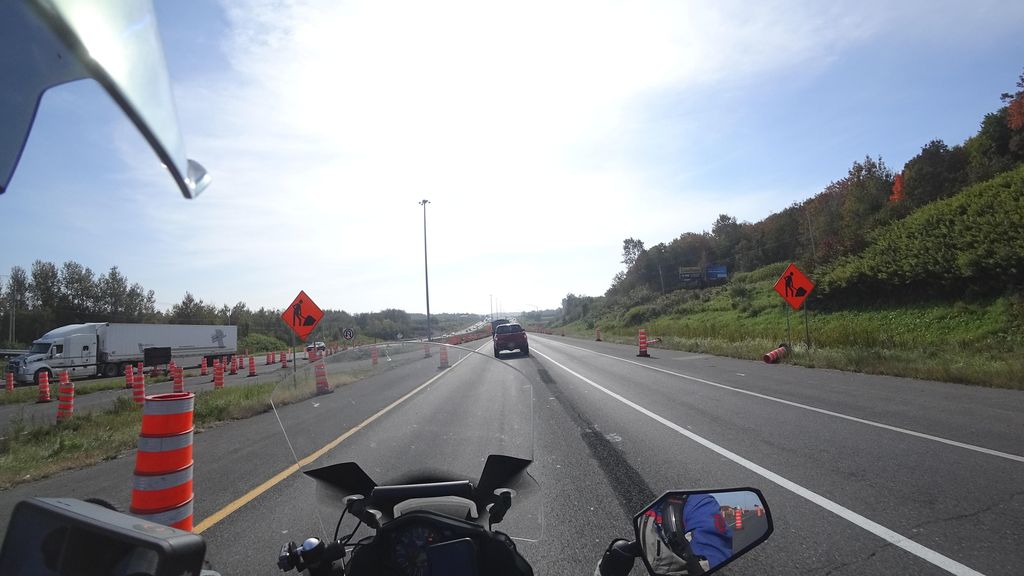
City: quebec_city